Question: I have a 'DataSet' in my C# Winforms project that I use for sending data to Crystal. This morning, VS will not allow me to open the 'DataSet' in the designer anymore. It displays the following error message: The item 'ScribbleSoftDataSet' does not exist in the project directory. It may have been moved, renamed, or deleted. I have verified that the files are still in the project directory and my solution which makes use of the adapters in the dataset still compiles. I also tried to exclude the 'DataSet' from the solution and then add it back again. Can anyone suggest another solution? I really don't want to have to build the dataset again since it has about 35 adapters. Below is a screenshot of what I see in VS 2008 Pro.

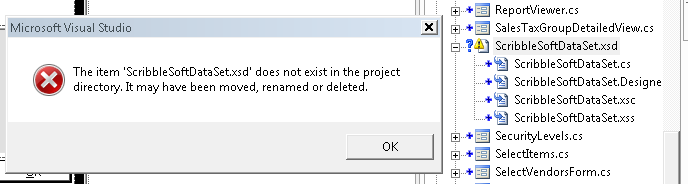
Answer: Okay, I think I know what is wrong. For some reason VS deleted my XSD file and corrupted the project file. I found a recent backup of the XSD for the DataSet and included it in the project after removing all the old files pertaining to the DataSet. Two Designer files were created because there was still and entry in the project file for the old designer file. This caused a bunch of compiler errors until I straightened out the project file